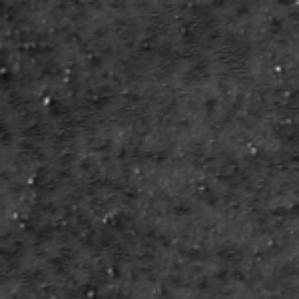
Label: frost